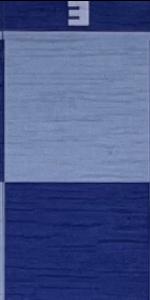
Label: Empty